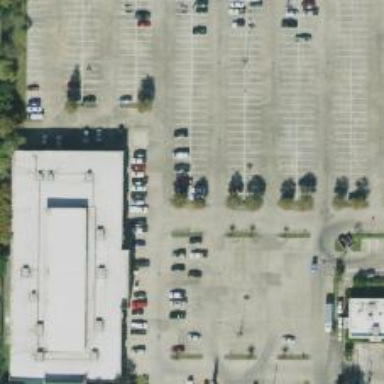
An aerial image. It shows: Parking space.